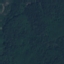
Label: Forest